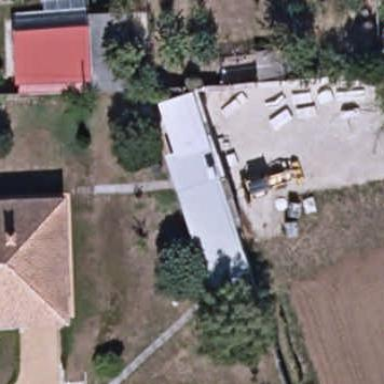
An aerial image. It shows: Shed building.